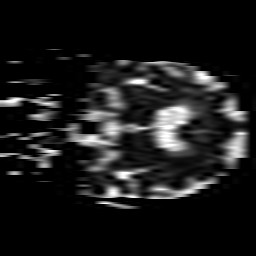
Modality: ADC
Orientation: coronal
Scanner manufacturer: philips
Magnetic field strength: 1.5 T
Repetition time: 3.119 s
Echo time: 0.06279 s